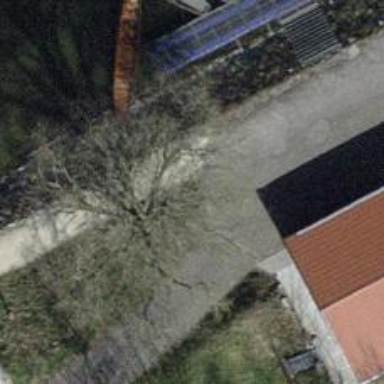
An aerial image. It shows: Barbecue facility.